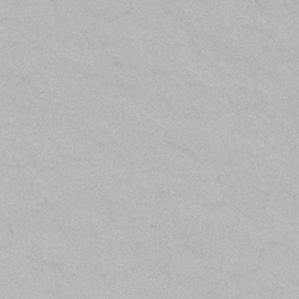
Label: frost